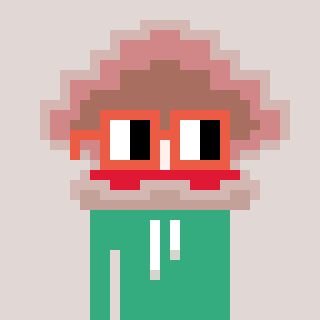
a pixel art character with square orange glasses, a oyster-shaped head and a teal-colored body on a warm background